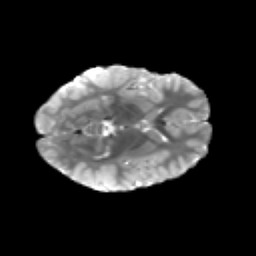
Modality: T2w
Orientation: axial
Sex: female
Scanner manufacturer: siemens
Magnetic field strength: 3 T
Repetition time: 5 s
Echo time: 0.071 s